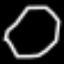
Label: octagon